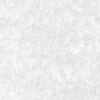
Label: no_change